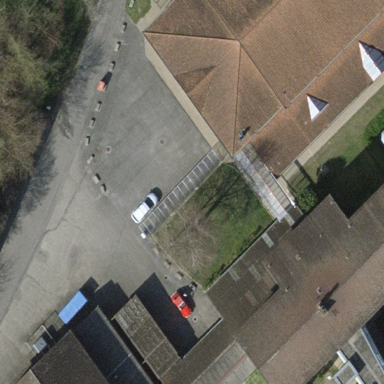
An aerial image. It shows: View of roof of building.